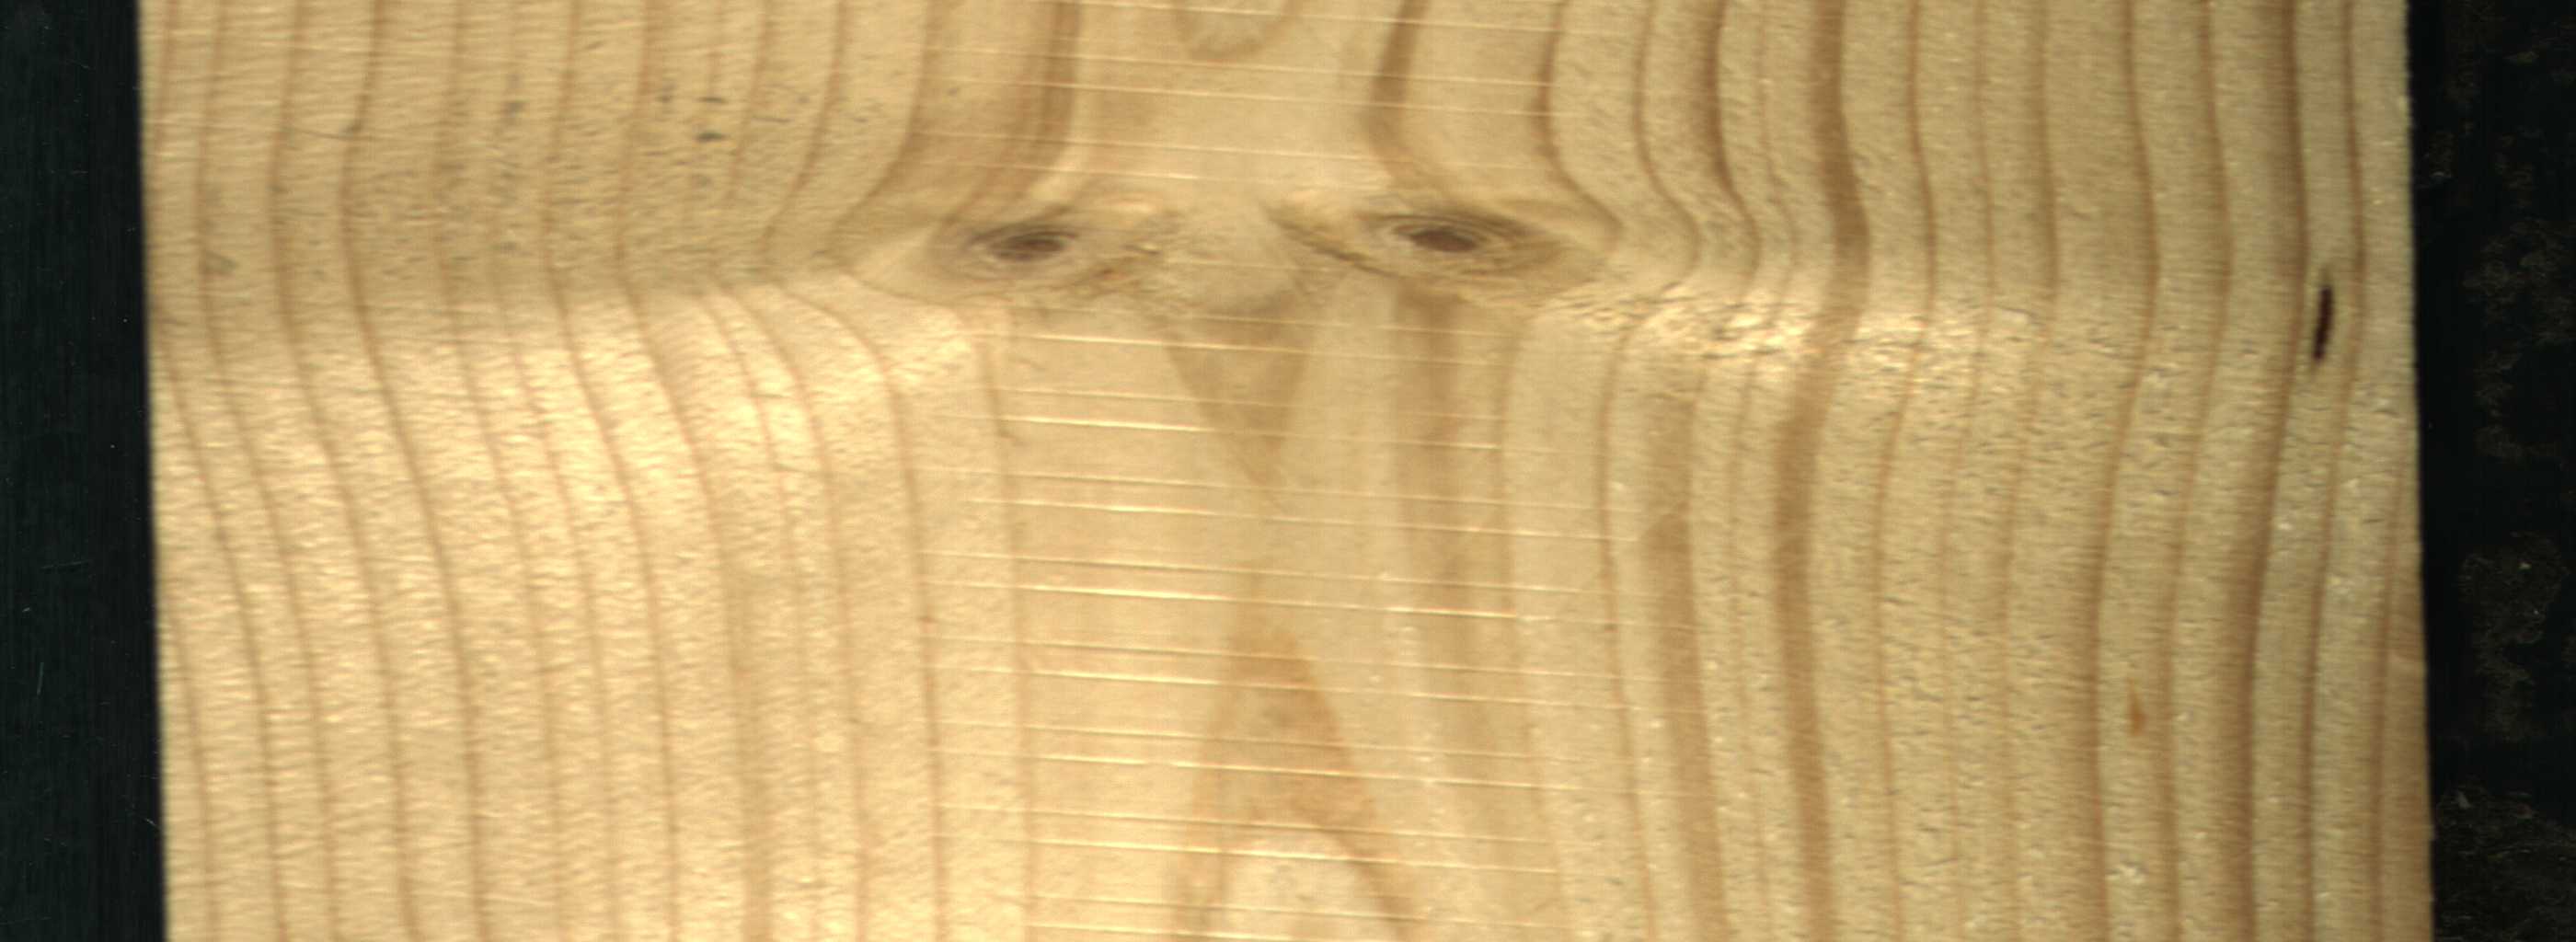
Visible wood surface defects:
resin
Live_Knot
Live_Knot